Field crop: maize
Growth stage: 2
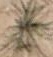
Species: salsola